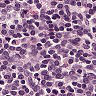
Metastatic tissue present: no